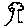
Label: tree